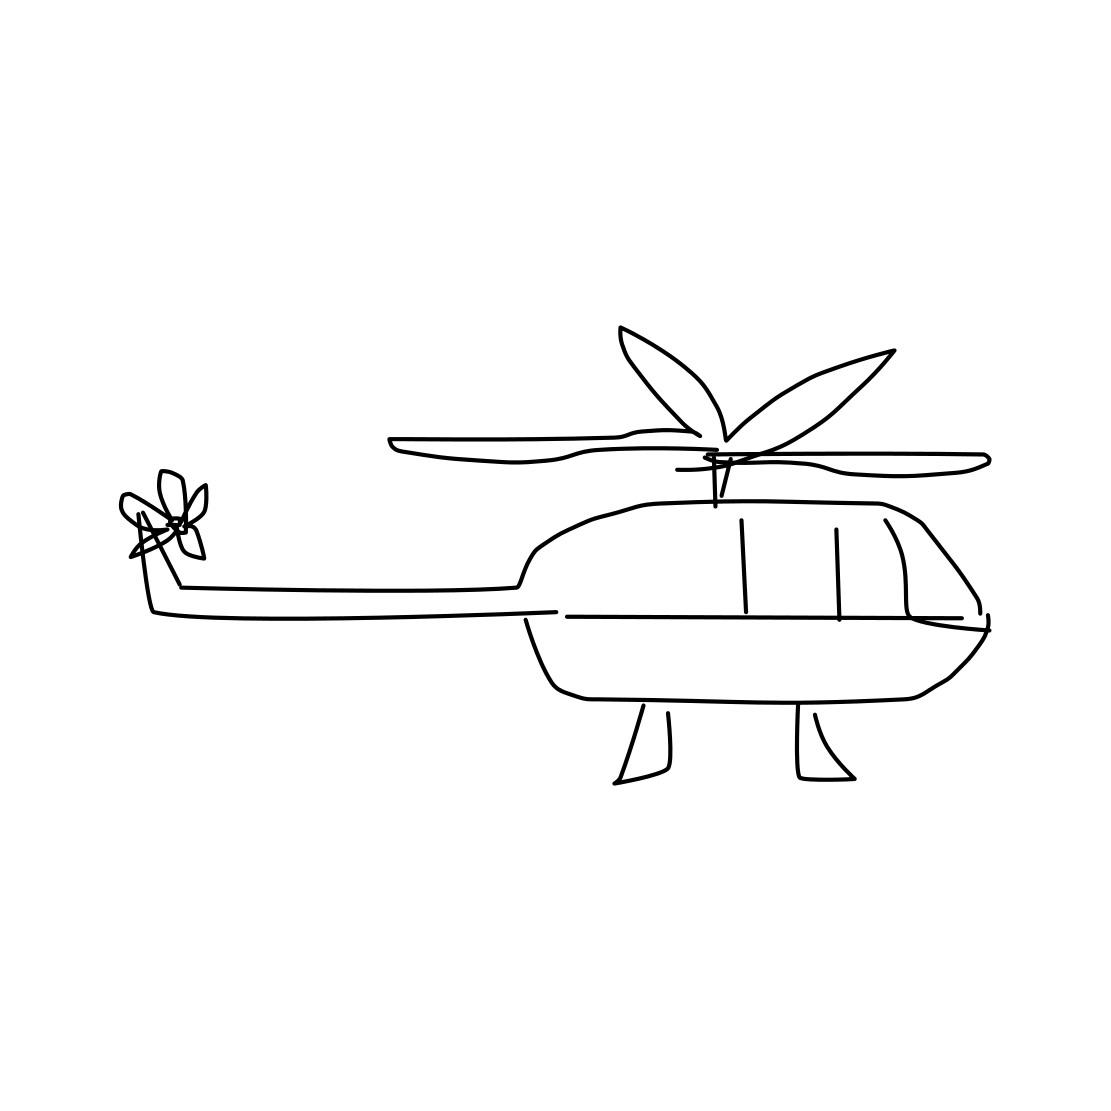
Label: helicopter